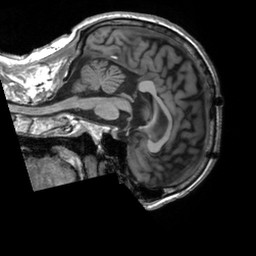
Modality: T1w
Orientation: sagittal
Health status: ill
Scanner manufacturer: siemens
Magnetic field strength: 3 T
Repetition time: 1.7 s
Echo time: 0.00253 s